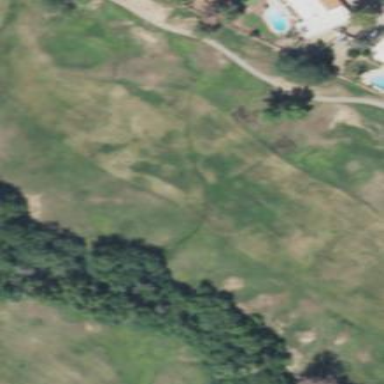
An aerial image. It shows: Golf fairway surrounded by grass.